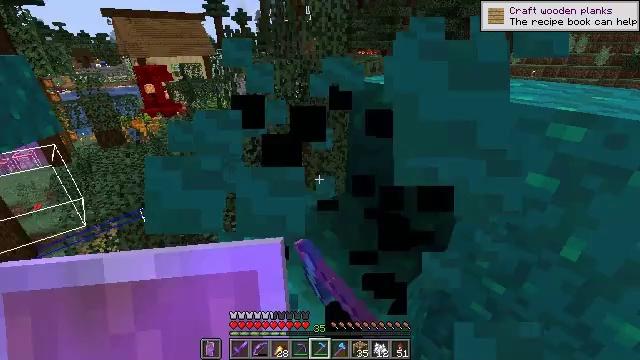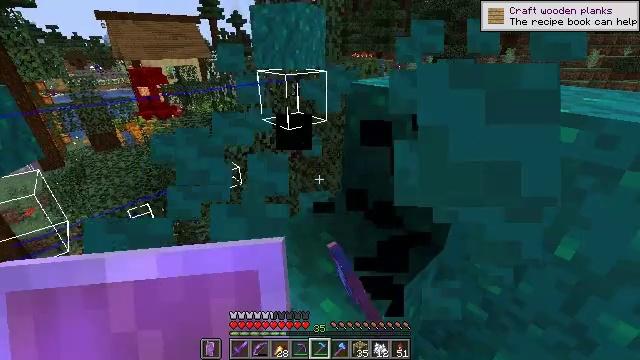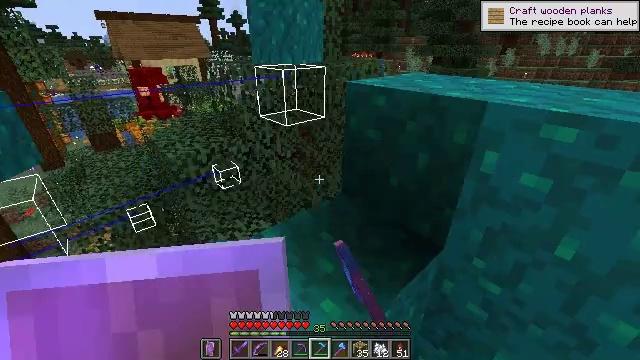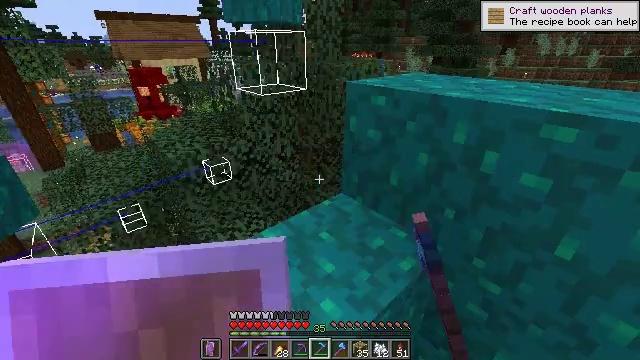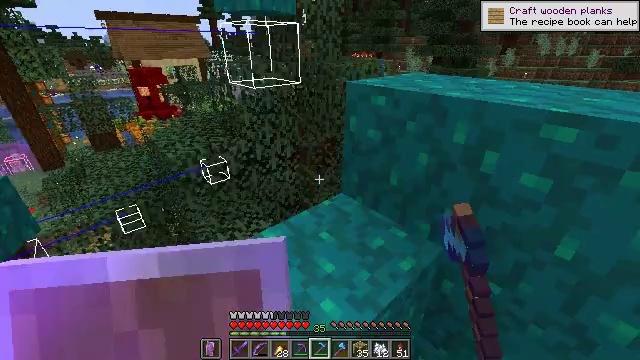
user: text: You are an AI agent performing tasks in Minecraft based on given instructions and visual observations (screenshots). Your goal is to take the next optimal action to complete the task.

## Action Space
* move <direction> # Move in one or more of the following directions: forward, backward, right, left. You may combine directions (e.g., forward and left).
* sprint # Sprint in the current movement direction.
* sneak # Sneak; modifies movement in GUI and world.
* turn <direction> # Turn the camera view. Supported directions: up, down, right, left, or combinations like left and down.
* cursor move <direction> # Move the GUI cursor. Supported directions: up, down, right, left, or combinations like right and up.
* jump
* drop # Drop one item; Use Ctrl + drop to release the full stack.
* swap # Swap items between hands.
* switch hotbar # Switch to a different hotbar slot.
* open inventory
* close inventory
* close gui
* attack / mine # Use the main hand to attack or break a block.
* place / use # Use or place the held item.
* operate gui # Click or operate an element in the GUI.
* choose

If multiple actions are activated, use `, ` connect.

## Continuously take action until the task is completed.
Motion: motion action
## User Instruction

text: Mine spruce leaves from the tree.
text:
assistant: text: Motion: sneak, attack / mine
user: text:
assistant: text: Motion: sneak, attack / mine
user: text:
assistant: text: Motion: sneak, attack / mine
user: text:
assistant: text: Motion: sneak, attack / mine
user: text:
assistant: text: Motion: sneak, attack / mine